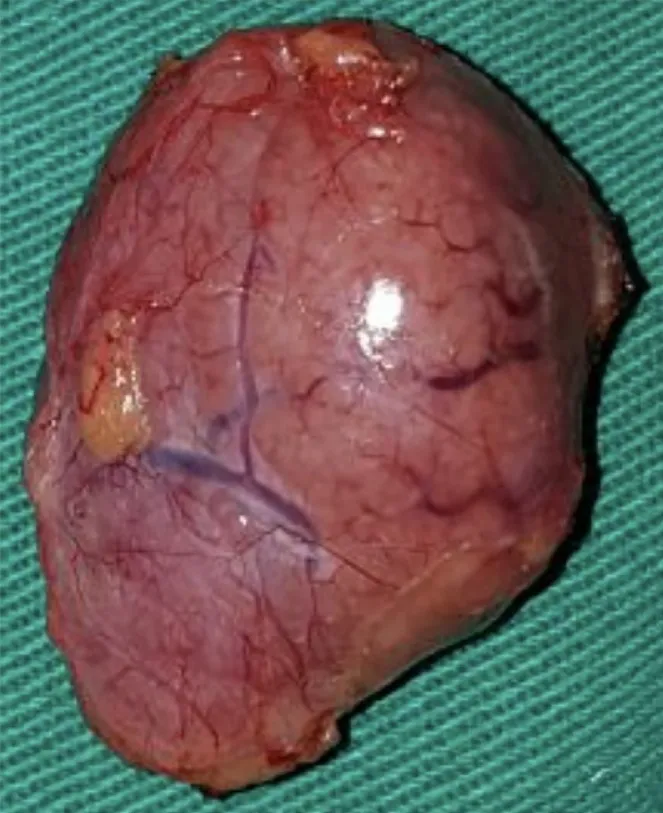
Macroscopic appearance. The tumor had smooth borders and was capsulated.
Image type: medical_photograph (other_medical_photograph)